Field crop: maize
Growth stage: 2
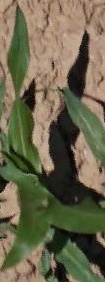
Species: maize